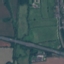
Label: Highway